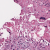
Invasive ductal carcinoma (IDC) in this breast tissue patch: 0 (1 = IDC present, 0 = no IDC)